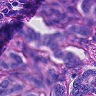
Metastatic tissue present: yes